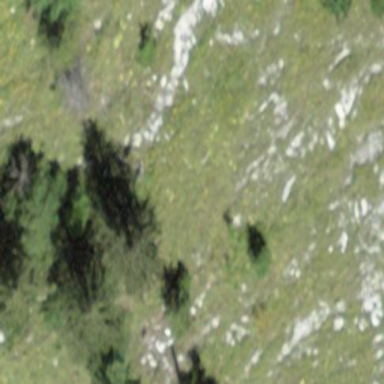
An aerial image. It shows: Patch of scrub vegetation.